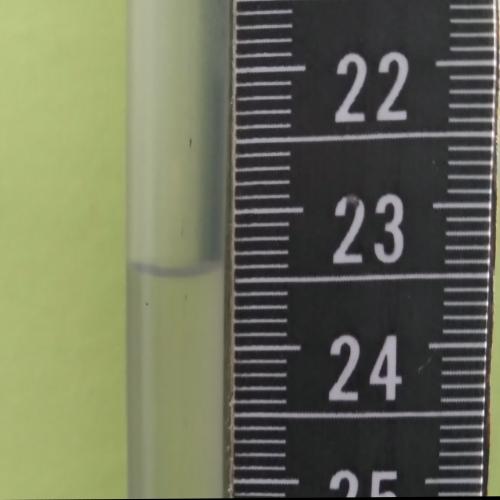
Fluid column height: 23.4 cm